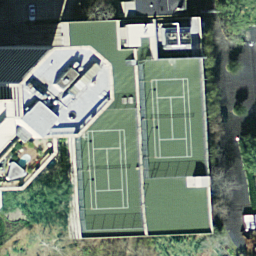
Label: tennis court